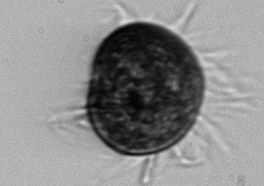
Label: Pelagostrobilidium